Interaction volume radius: 5 \u00c5
Interaction volume height: 15 \u00c5
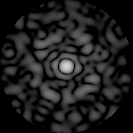
Disorder parameter: 0.7668